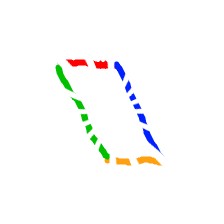
Shape: parallelogram